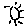
Label: sun